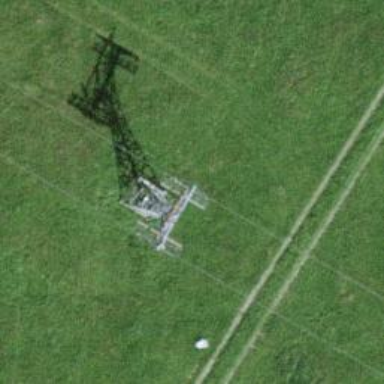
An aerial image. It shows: Pylon used for aerialway.